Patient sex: M
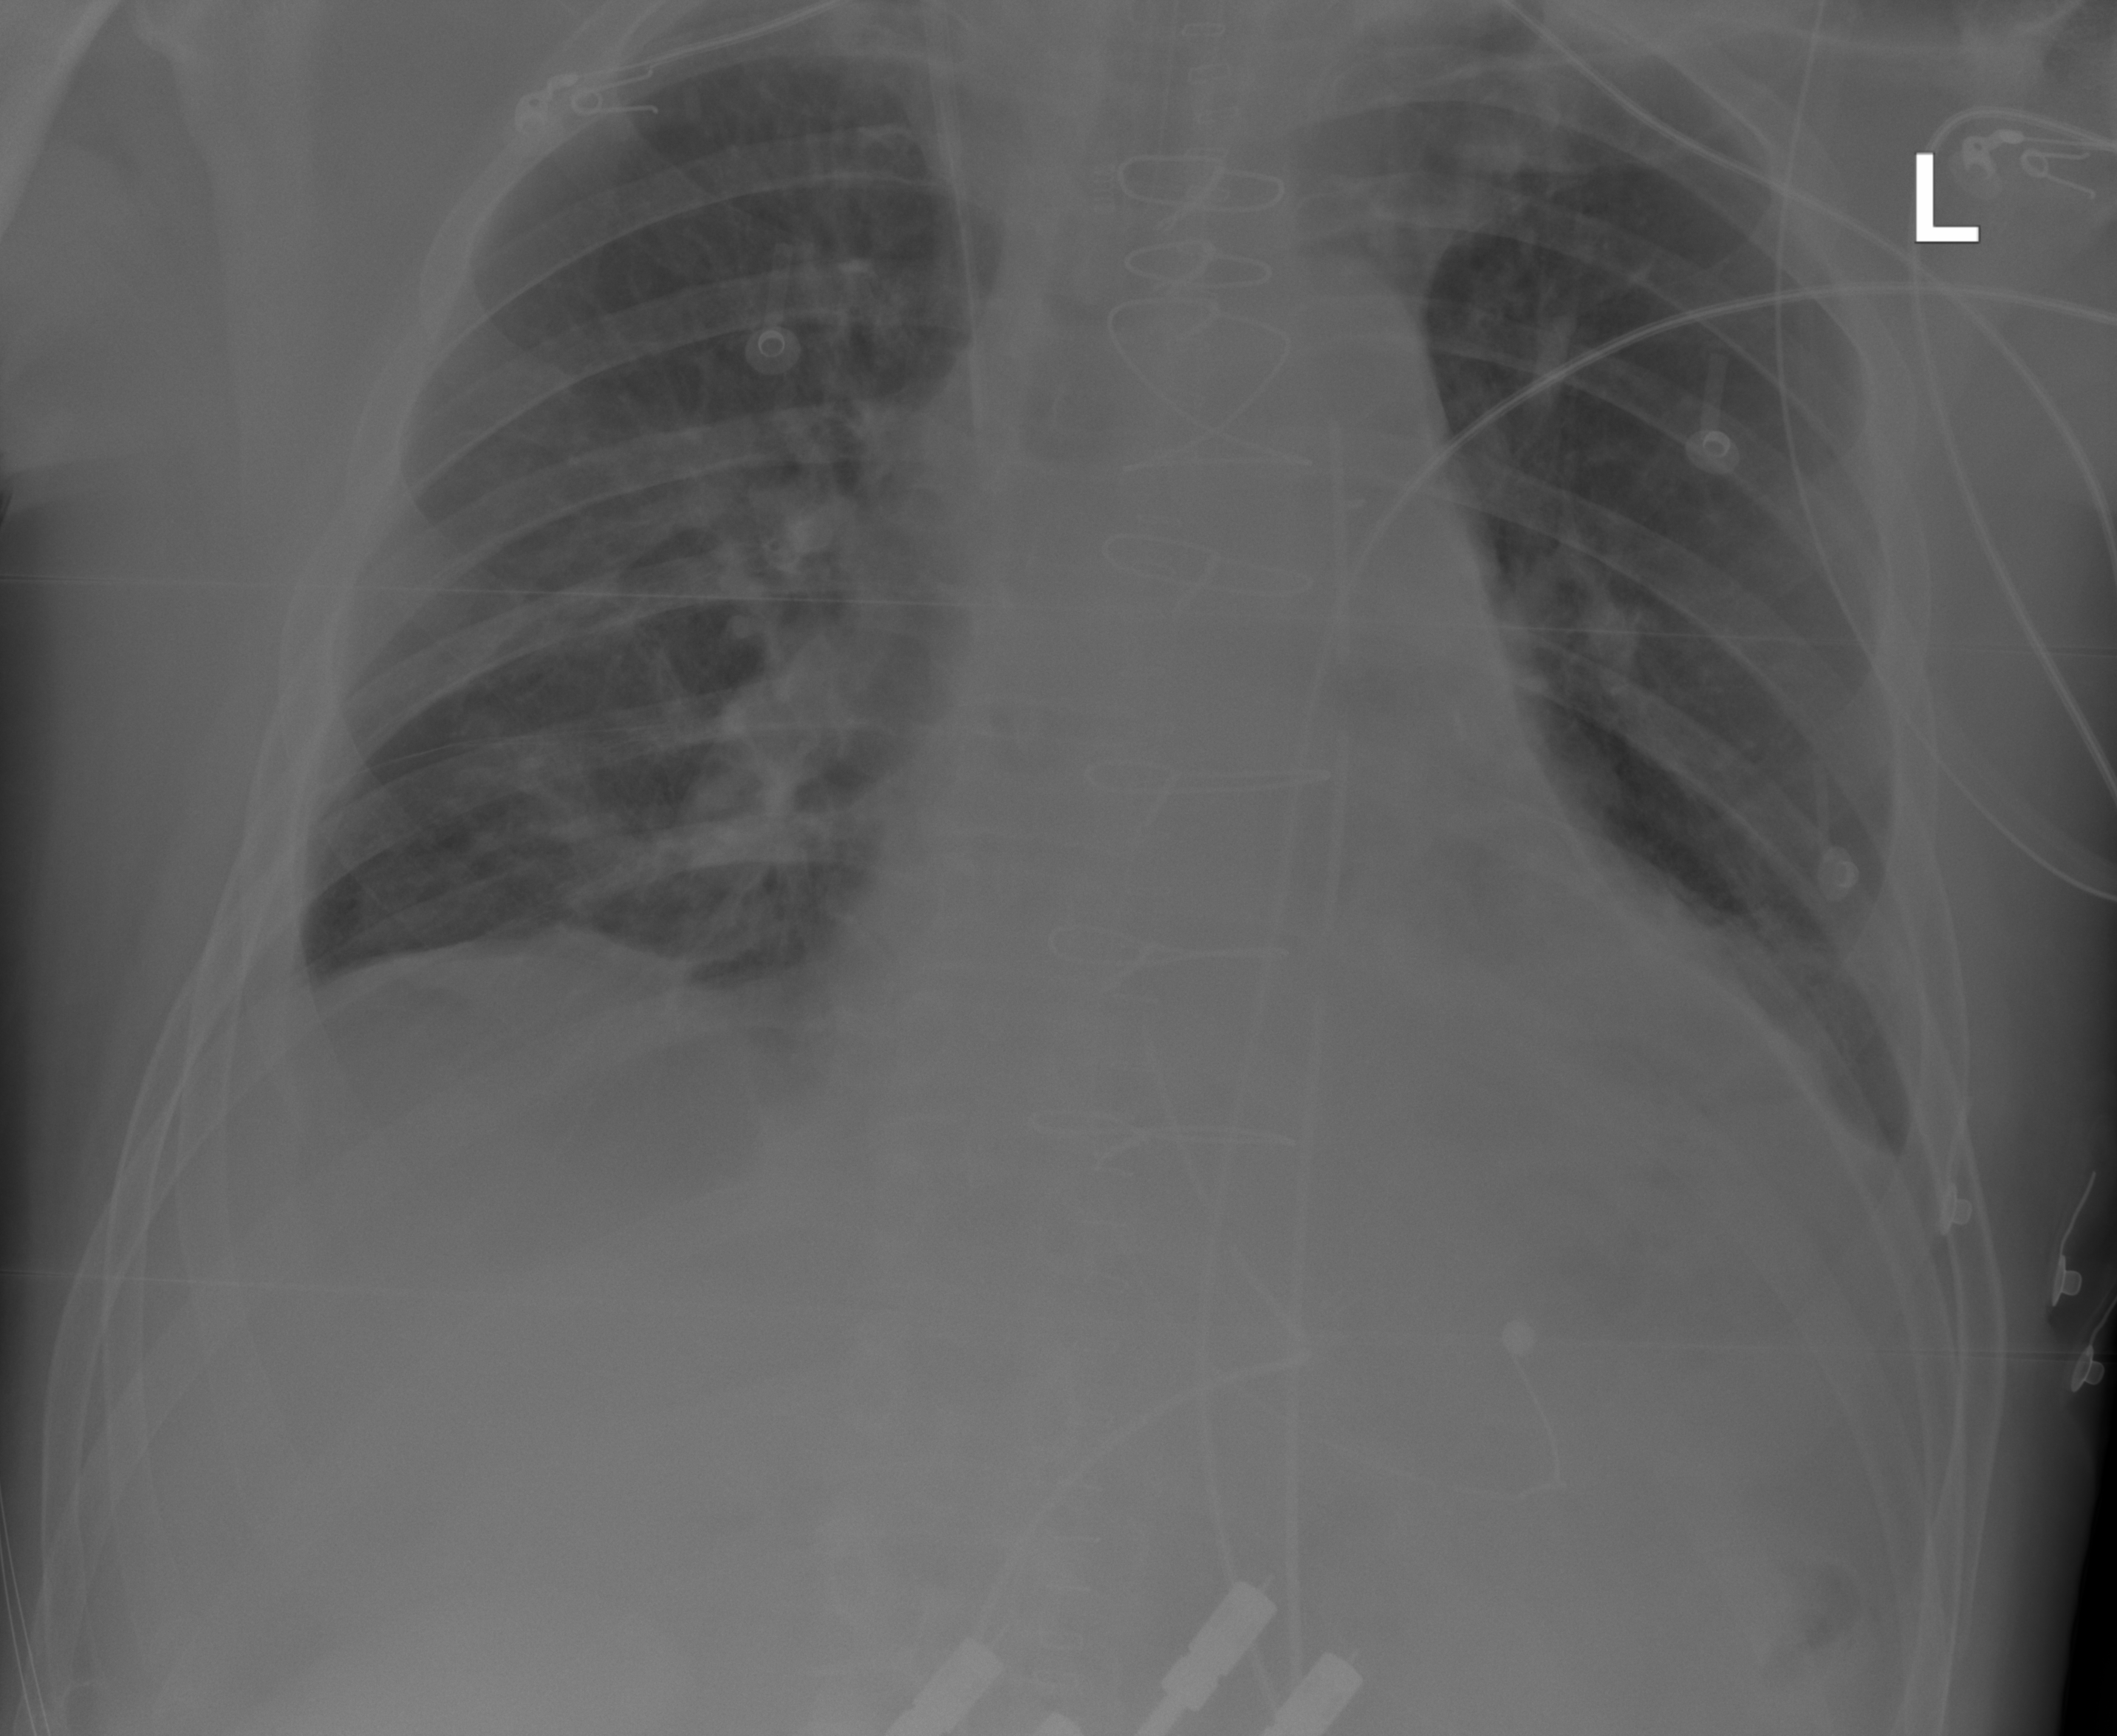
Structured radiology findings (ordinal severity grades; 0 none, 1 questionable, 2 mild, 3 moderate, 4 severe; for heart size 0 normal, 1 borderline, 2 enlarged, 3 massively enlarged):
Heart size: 0
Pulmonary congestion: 0
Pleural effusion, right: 1
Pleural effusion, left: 2
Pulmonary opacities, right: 0
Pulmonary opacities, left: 0
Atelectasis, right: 0
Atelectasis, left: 2